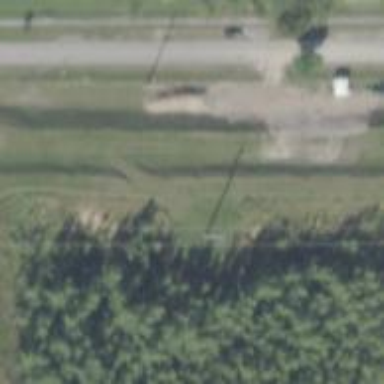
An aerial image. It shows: Power pole.